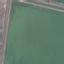
Land use / land cover: SeaLake